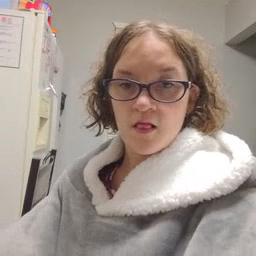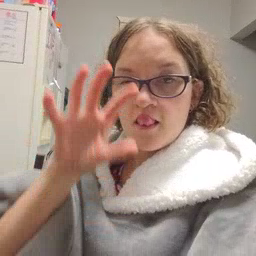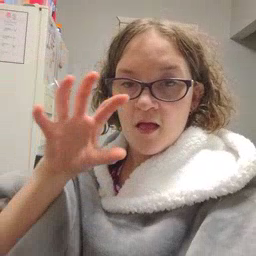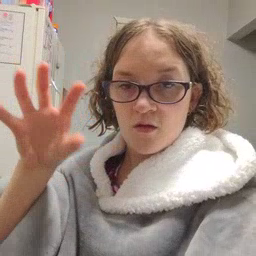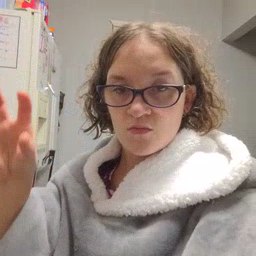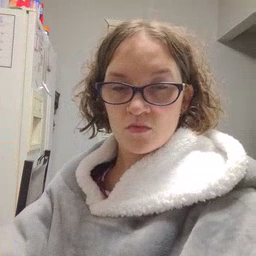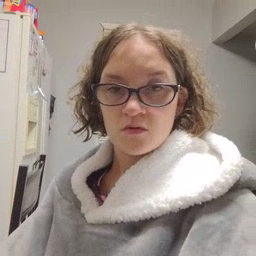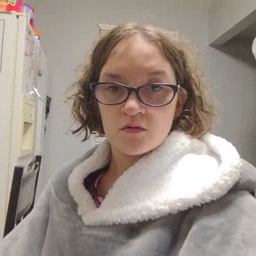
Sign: cloud